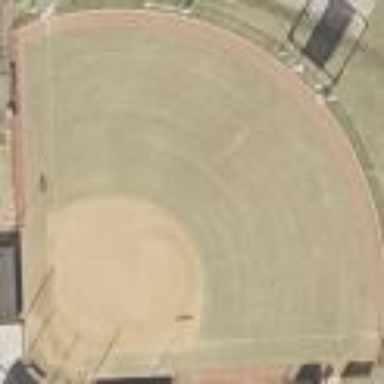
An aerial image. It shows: Baseball pitch for leisure and sports activities.